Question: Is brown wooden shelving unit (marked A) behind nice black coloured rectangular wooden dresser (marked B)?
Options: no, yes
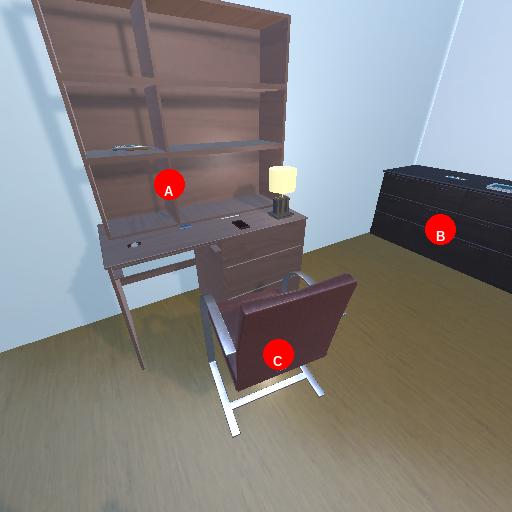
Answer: no